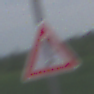
Verkehrszeichen: Gefahrenstelle
Umgebung: Outdoor, RoadRail
Tageszeit: Midday
Wetter: PartlyCloudy
Licht: Natural
Jahreszeit: NotSpecified
Kontrast: LowContrast